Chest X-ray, AP view. Patient: 73 years old, sex F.
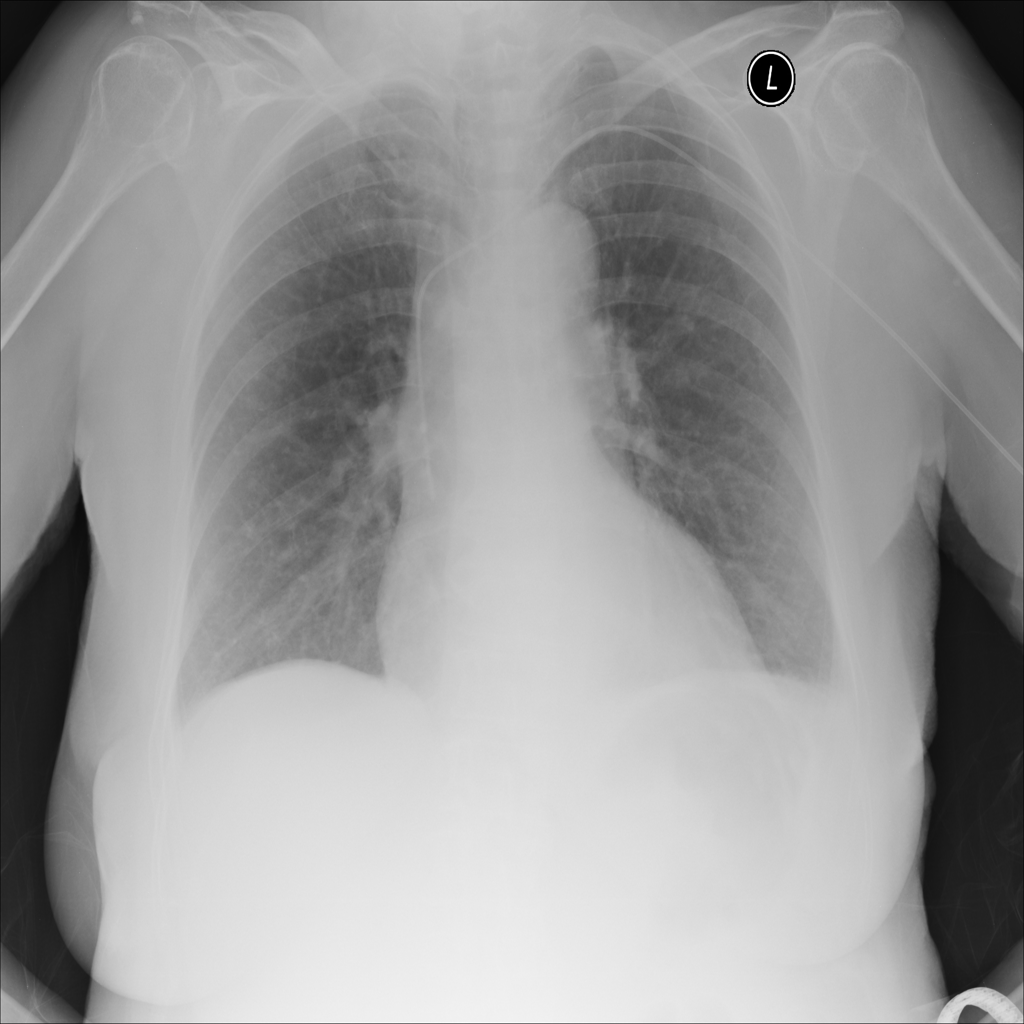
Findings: No Finding